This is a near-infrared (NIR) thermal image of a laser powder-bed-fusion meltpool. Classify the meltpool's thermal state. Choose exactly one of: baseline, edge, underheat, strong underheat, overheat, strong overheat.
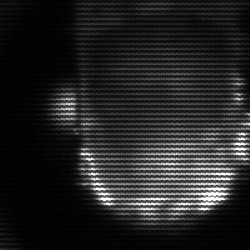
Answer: baseline